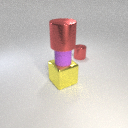
large yellow metal cube below small purple rubber cylinder